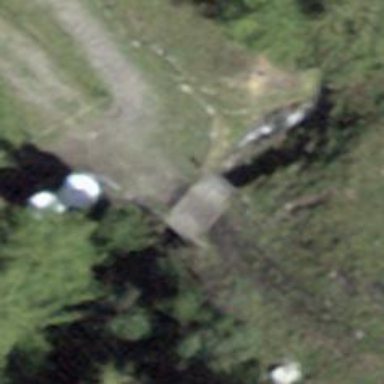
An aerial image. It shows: Culvert tunnel.